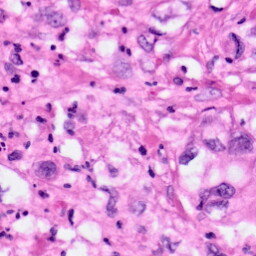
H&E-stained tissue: Pancreatic